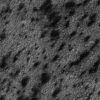
Label: not_dusty